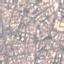
Label: Residential